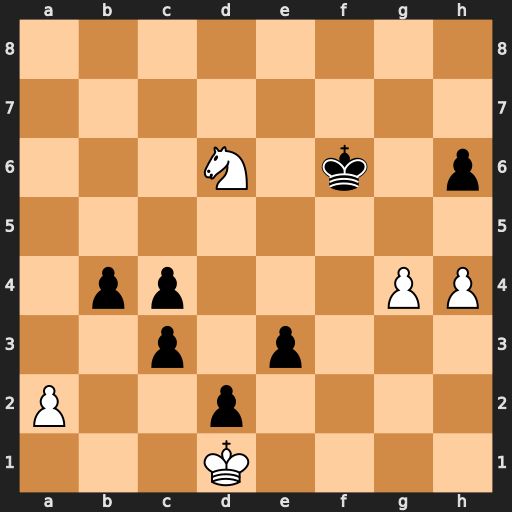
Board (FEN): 8/8/3N1k1p/8/1pp3PP/2p1p3/P2p4/3K4
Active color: w
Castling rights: -
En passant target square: -
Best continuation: Nxc4 e2+ Kxe2 d1=Q+ Kxd1